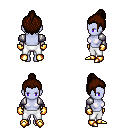
a pixel art fantasy rpg character, female body template, dark elf, purple skin, steel arm armor, white pants, brown short topknot hairstyle, gold gloves, gold boots, four views (front, back, left, right), 2x2 character sprite sheet, small pixel art, hard edges, no anti-aliasing